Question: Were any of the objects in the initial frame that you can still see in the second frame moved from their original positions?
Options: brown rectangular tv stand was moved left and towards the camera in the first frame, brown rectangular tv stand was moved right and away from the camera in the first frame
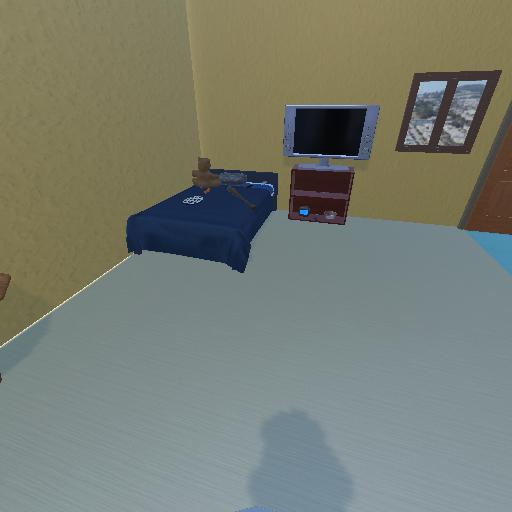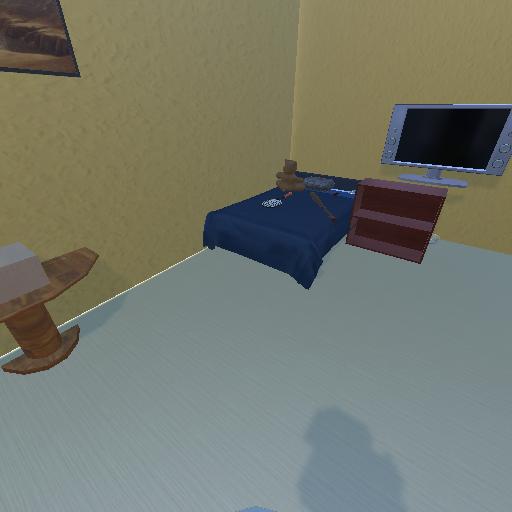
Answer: brown rectangular tv stand was moved left and towards the camera in the first frame